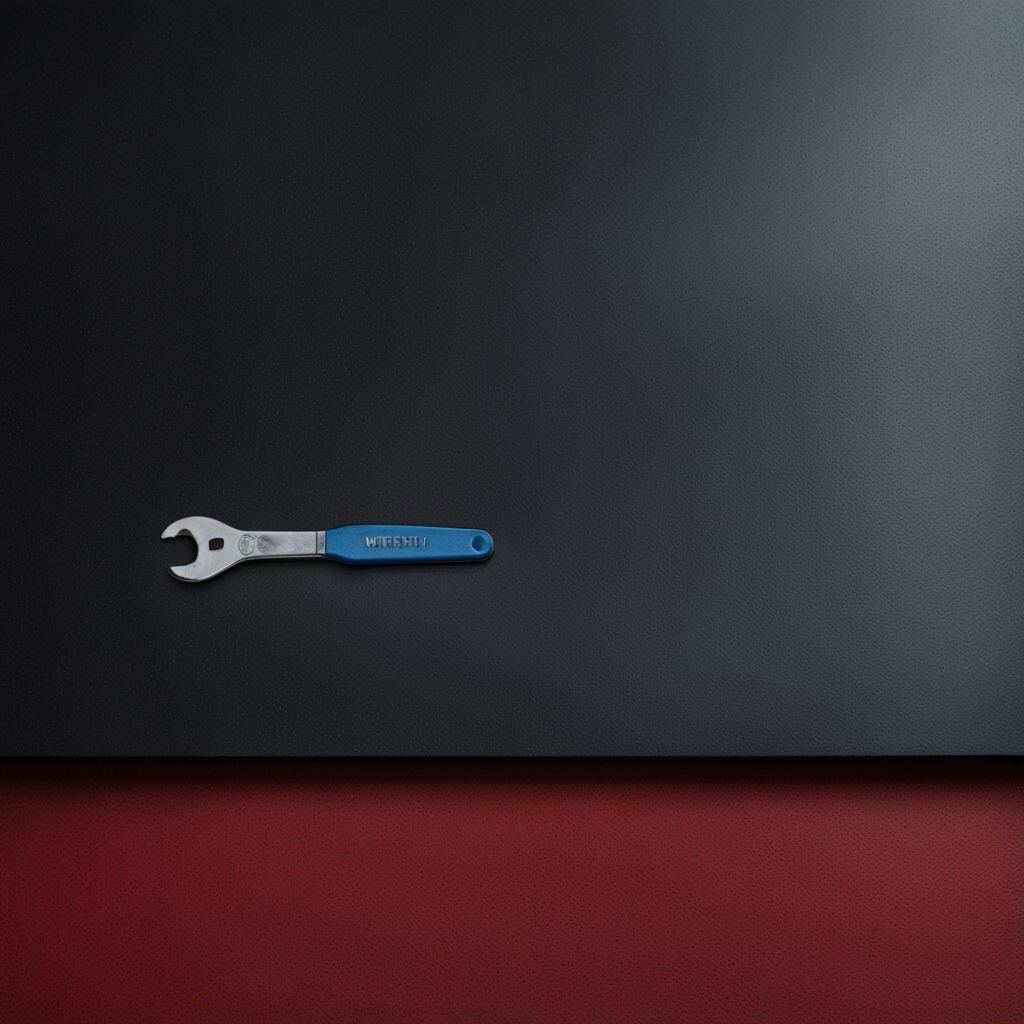
An wrench lies on a clean granite tabletop covered with a red rubber mat inside a workshop at night dim ambient light soft shadows worn but beneath the mat.